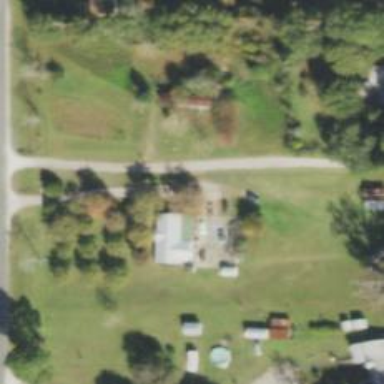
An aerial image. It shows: Driveway leading to service road.